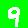
Digit: 9